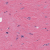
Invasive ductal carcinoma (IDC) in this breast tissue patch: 0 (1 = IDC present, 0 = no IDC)